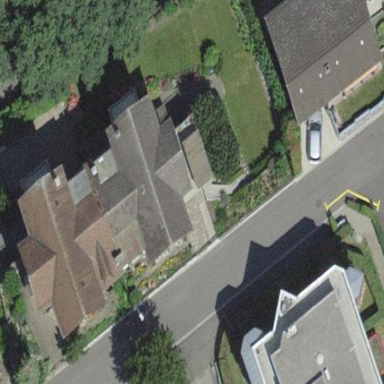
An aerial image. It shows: Building with tiled roof.